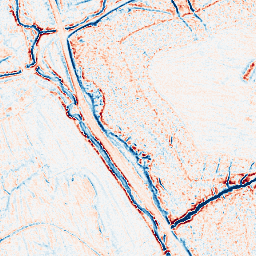
Category: edge_preserving
Decomposition family: anisotropic_diffusion
Decomposition parameters: iterations: 10
kappa: 50
gamma: 0.1
Upsampling method: bilinear
Upsampling parameters: scale: 8
Upsampling scale: 8